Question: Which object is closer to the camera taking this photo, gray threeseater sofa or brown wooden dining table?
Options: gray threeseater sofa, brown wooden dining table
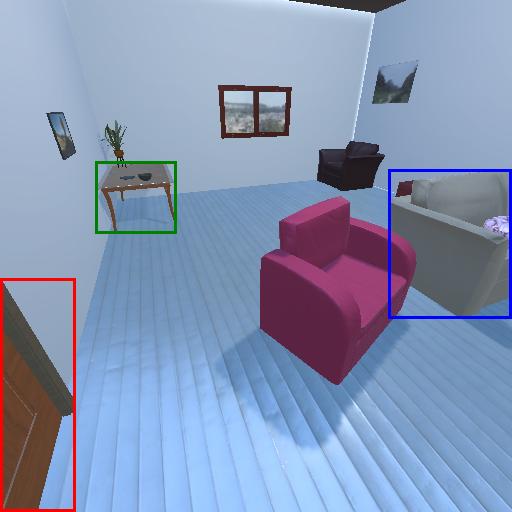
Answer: gray threeseater sofa